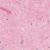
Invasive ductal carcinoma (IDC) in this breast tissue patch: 0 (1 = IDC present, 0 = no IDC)